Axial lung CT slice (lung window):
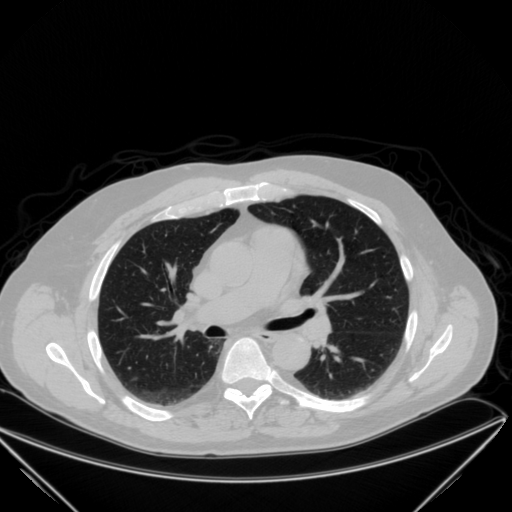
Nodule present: no